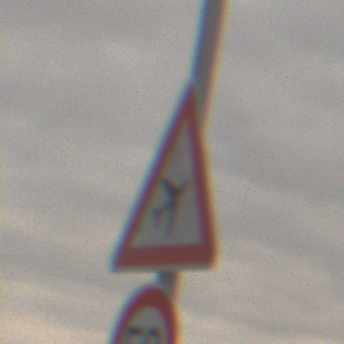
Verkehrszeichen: FlugbetriebLinks
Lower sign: Geschwindigkeit50
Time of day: MorningAfternoon
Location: Outdoor (Nature)
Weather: Overcast
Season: NotSpecified
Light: Natural